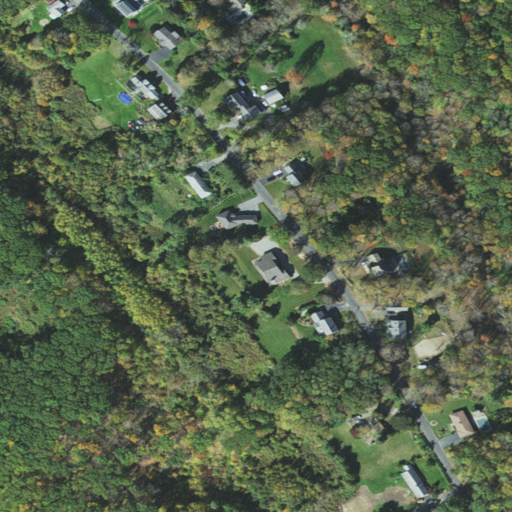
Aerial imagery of mountain in Massachusetts named Emerson Hill containing deciduous forest, low intensity development, open development, medium intensity development, mixed forest, woody wetlands, shrub, and pasture